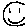
Label: smiley face